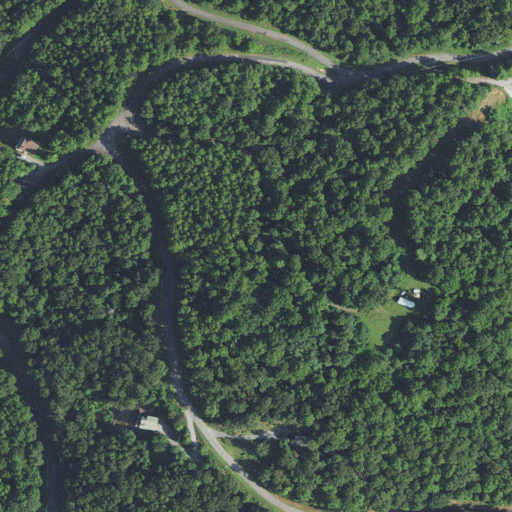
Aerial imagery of mountain in North Carolina named Biggerstaff Mountain containing deciduous forest, open development, and low intensity development